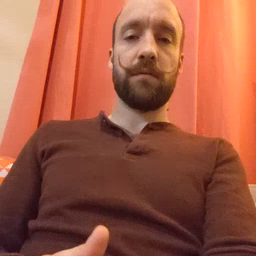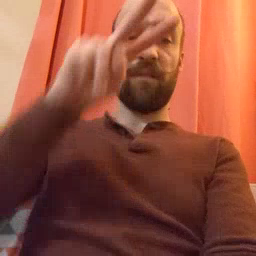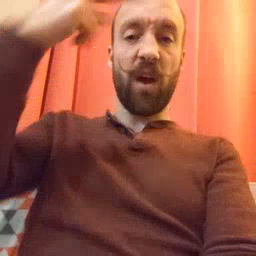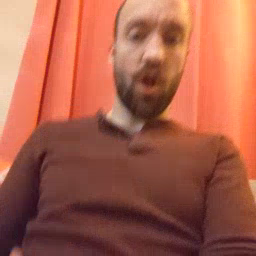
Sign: fall